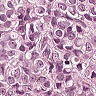
Metastatic tissue present: yes